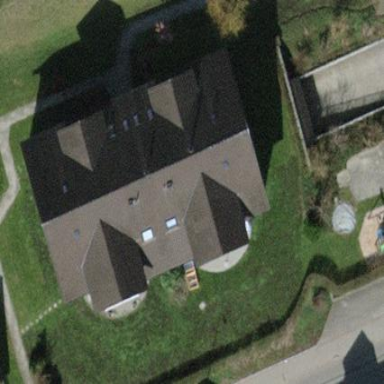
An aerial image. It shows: Simple house.